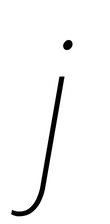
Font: Roboto-Italic_Condensed_Thin_Italic